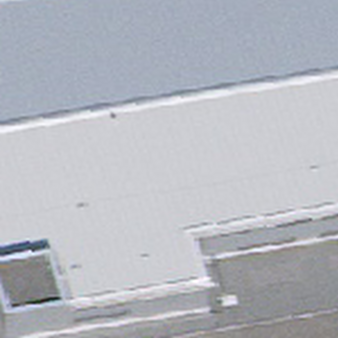
Label: other